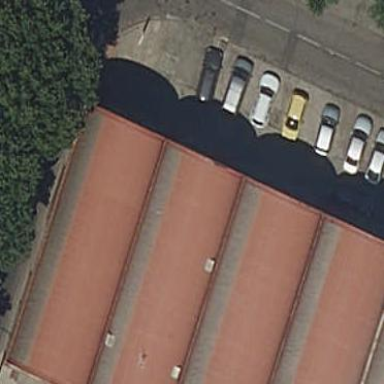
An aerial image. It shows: Industrial building.